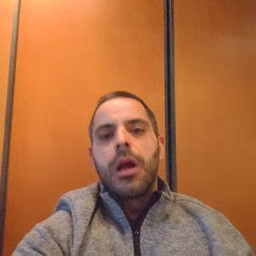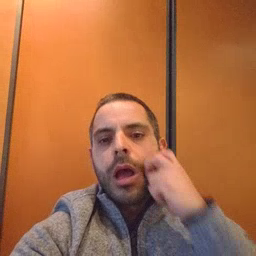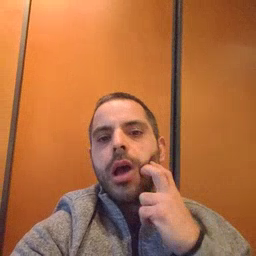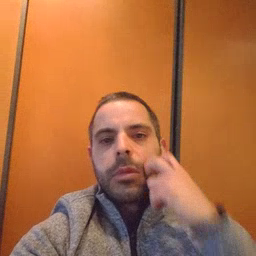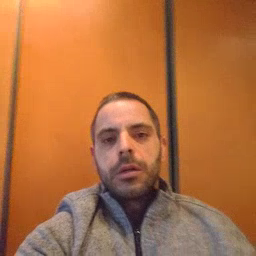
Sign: gum